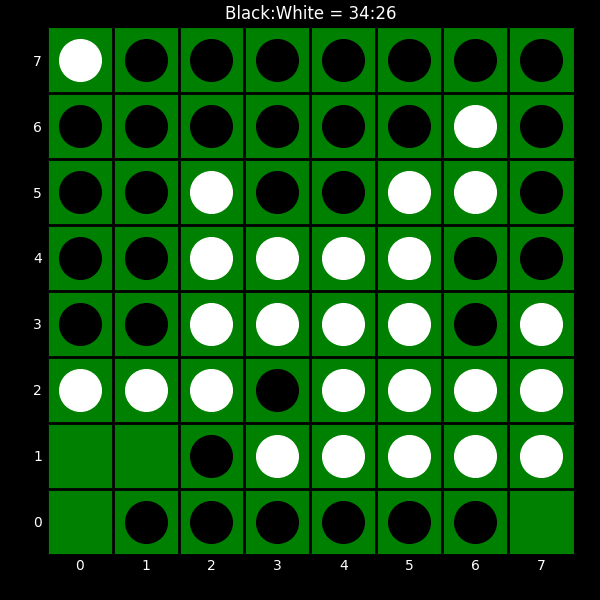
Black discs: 34
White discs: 26